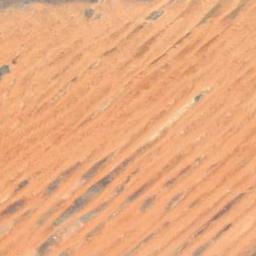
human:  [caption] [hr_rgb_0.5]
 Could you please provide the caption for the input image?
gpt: This orange desert has some parallel lines .

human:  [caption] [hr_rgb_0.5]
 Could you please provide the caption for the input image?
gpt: There are yellow desert with lines of bare land .

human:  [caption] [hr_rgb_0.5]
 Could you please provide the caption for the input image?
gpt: Some ripples are in a piece of well-distributed sands .

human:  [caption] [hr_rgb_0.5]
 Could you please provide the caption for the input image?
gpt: This is a orange desert with wavy stripes .

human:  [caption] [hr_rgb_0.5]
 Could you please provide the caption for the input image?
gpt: A sandy desert with some black stripes .